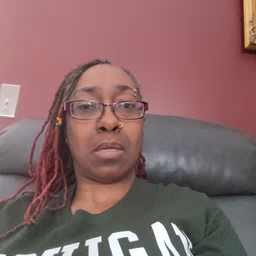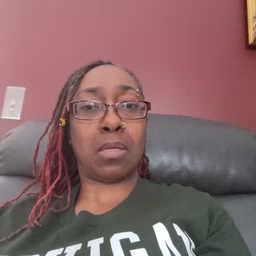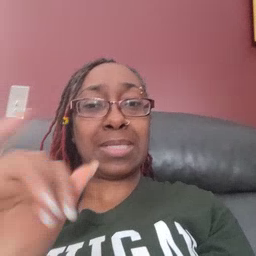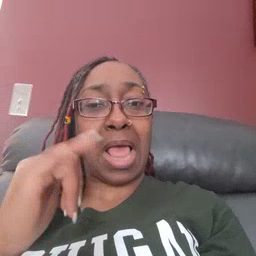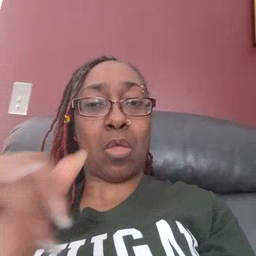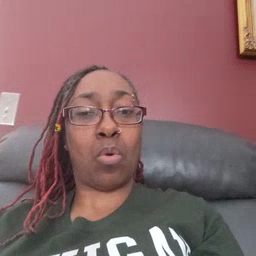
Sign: yellow